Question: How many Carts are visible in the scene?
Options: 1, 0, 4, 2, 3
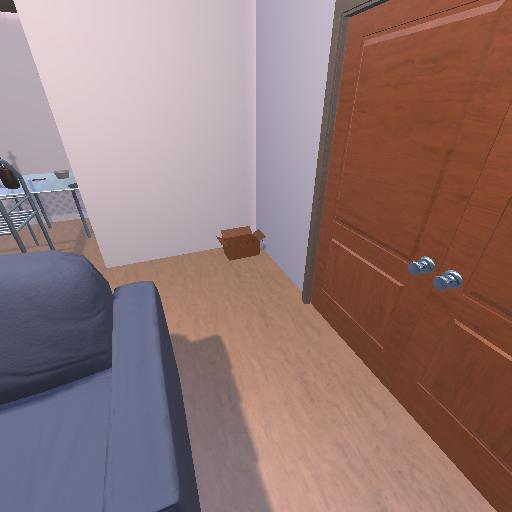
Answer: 1